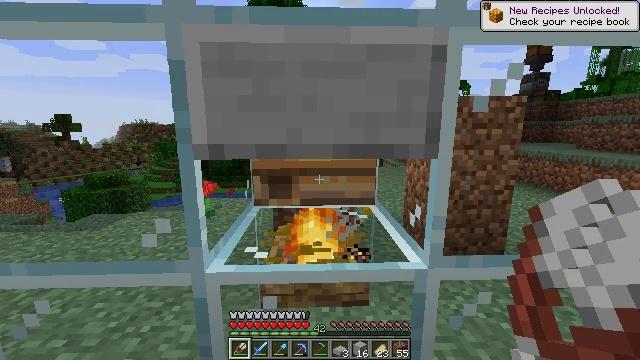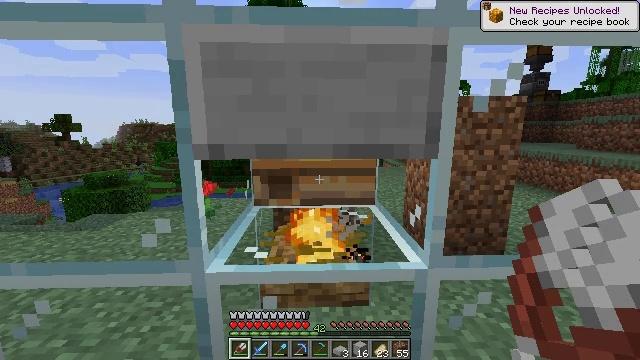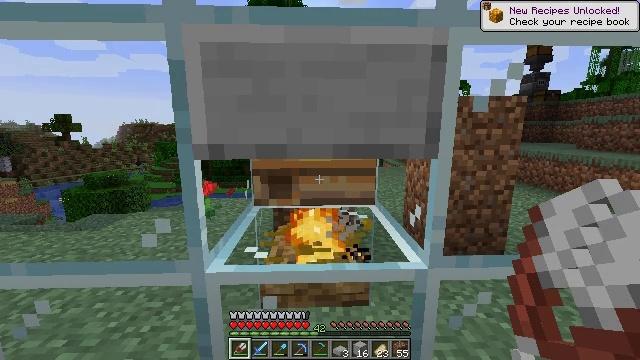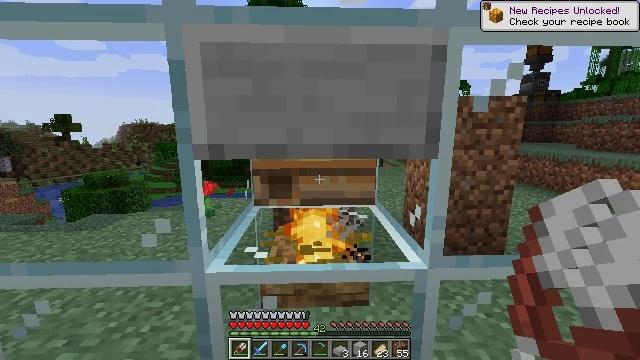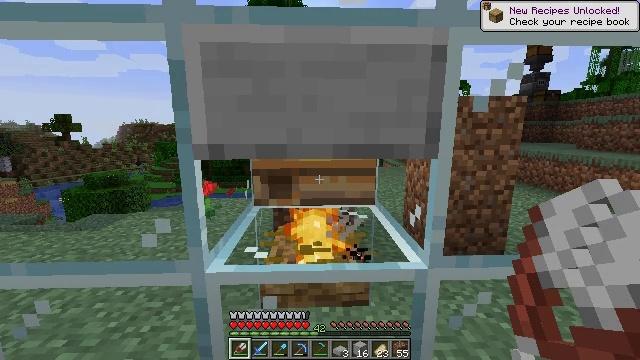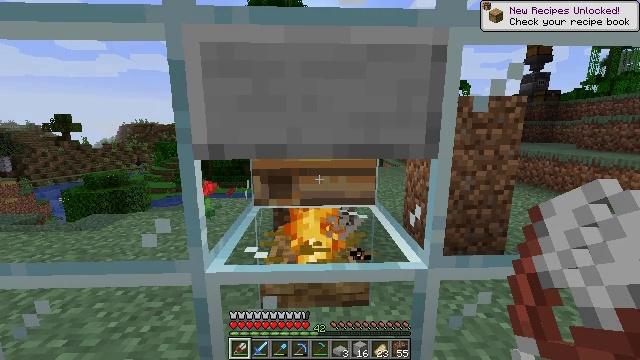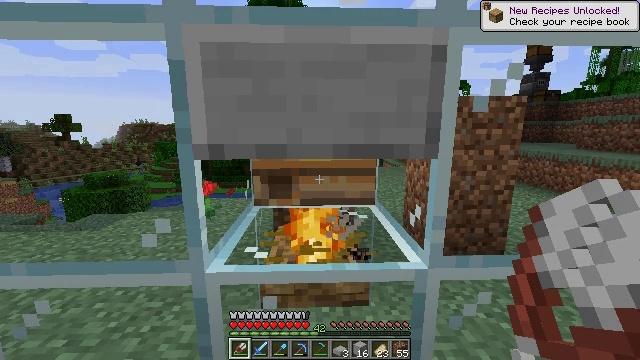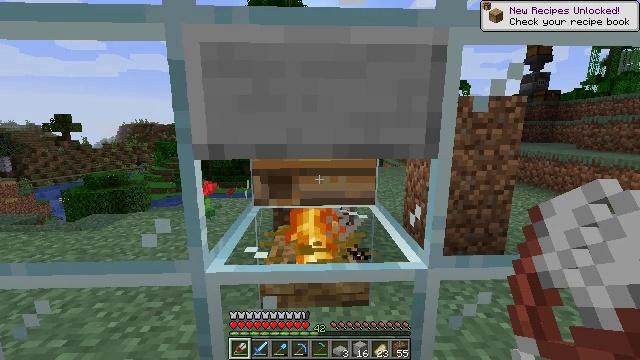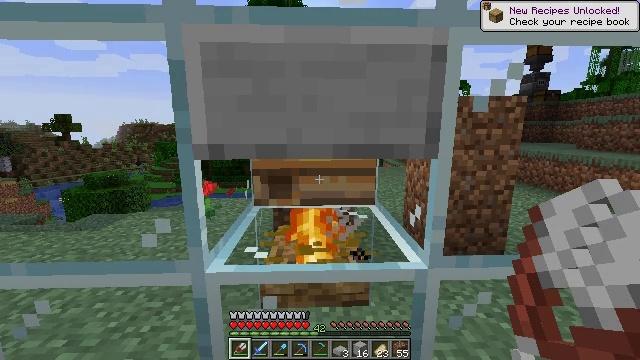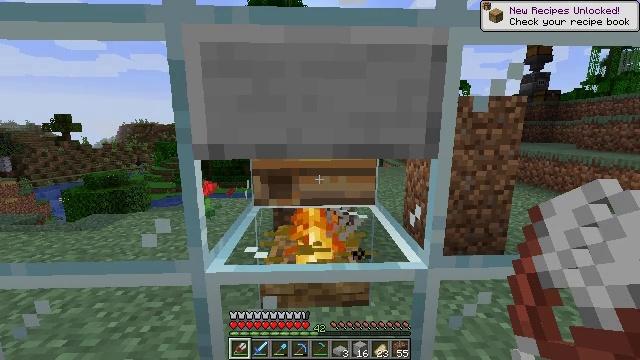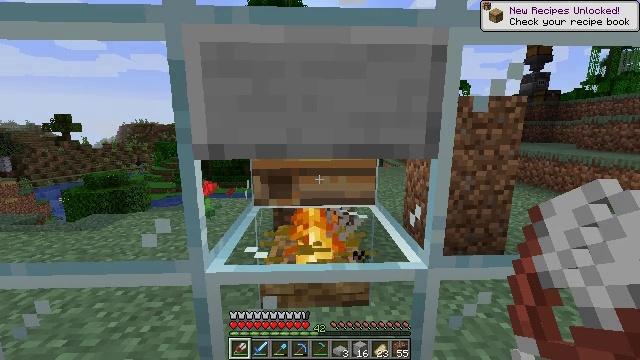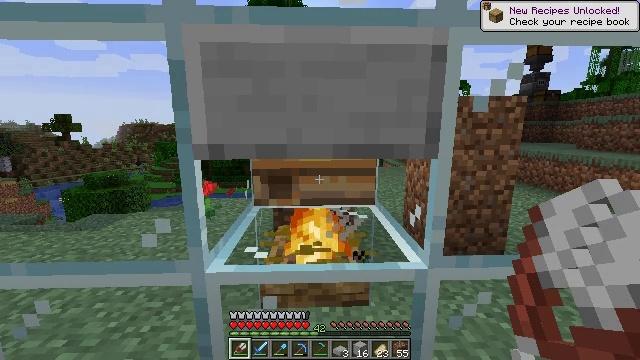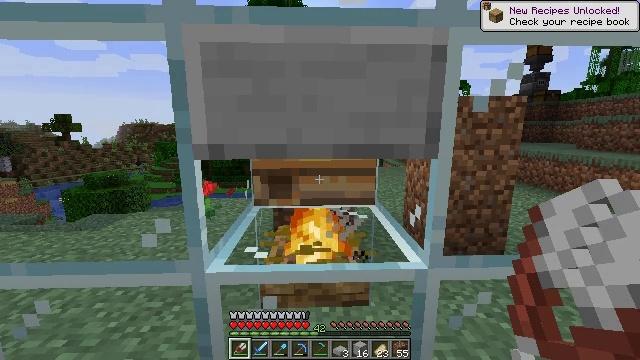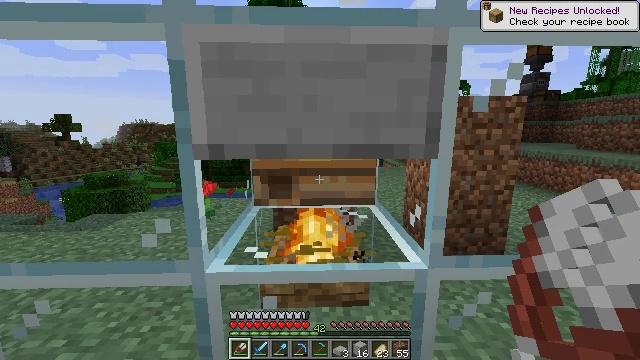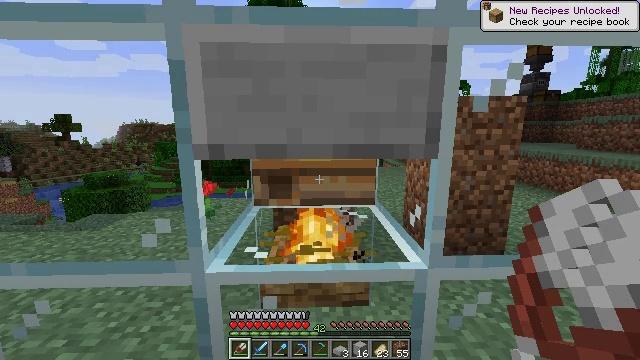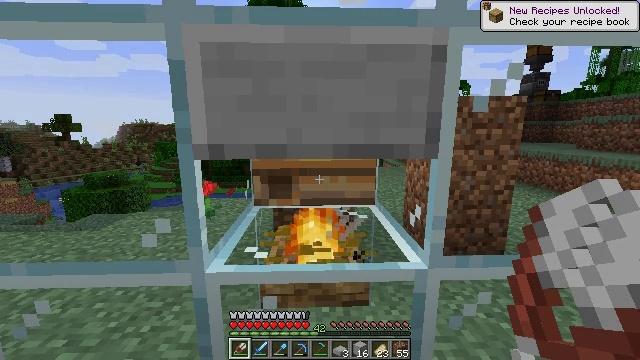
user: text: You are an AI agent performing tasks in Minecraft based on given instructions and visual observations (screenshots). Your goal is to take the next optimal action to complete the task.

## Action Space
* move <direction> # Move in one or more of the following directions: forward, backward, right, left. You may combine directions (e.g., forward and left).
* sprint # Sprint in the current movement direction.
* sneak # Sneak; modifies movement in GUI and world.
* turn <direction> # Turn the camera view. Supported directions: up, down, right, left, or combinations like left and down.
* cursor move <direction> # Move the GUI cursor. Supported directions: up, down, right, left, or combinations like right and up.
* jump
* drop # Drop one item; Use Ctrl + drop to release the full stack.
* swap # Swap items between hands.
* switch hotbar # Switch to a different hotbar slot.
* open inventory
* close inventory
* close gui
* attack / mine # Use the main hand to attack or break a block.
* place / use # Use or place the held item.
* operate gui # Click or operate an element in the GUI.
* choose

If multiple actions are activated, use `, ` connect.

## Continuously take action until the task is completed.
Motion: motion action
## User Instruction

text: Mine the bee nest.
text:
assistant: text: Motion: no_op
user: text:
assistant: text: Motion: no_op
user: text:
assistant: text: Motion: no_op
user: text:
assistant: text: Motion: no_op
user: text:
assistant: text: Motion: no_op
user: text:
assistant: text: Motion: no_op
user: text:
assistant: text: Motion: no_op
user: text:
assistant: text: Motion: no_op
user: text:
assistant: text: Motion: no_op
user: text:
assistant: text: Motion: no_op
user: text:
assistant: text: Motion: no_op
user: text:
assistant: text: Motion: no_op
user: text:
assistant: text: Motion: no_op
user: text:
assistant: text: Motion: no_op
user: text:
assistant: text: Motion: no_op
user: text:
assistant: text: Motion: turn left
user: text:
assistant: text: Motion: turn left
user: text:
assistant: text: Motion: turn left and up
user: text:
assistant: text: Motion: turn left and up
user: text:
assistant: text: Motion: no_op
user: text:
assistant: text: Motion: no_op
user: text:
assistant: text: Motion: no_op
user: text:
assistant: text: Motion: no_op
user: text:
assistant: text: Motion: no_op
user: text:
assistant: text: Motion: no_op
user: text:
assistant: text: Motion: no_op
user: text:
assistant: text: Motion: no_op
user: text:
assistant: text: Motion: no_op
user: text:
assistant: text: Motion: no_op
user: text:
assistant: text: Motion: turn right